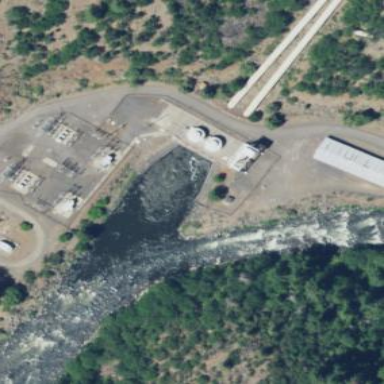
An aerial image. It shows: Fenced power substation at the transmission level.